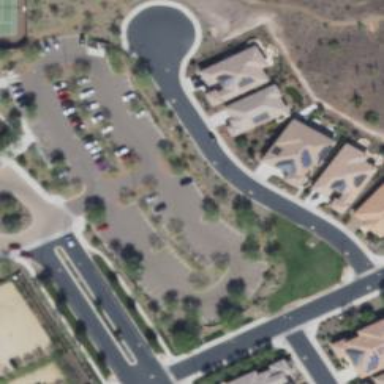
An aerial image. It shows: Road serving as parking aisle.